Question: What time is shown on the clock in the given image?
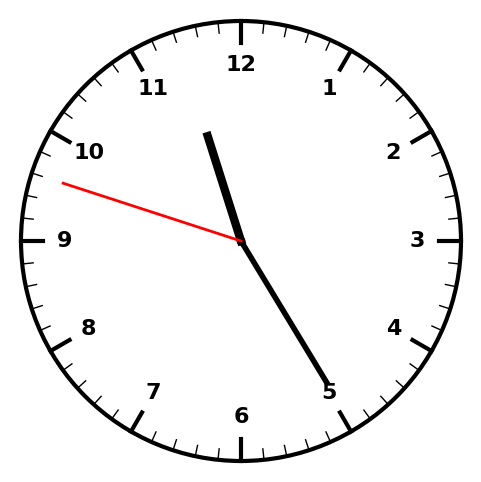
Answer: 11:24:48